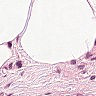
Metastatic tissue present: no